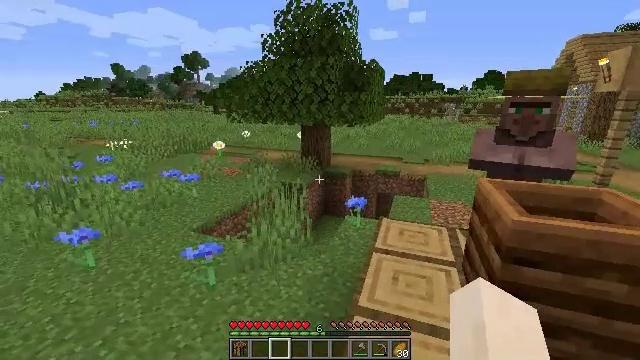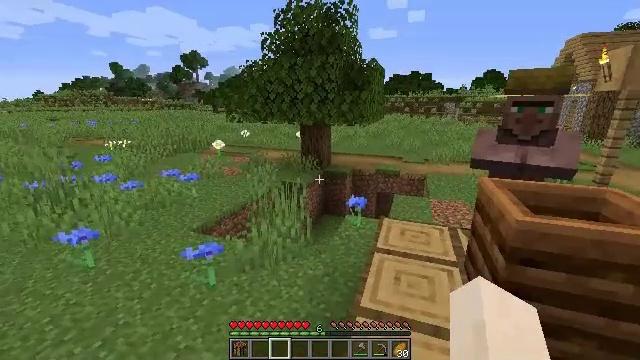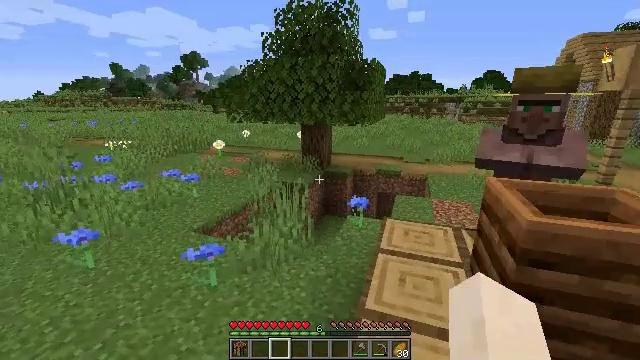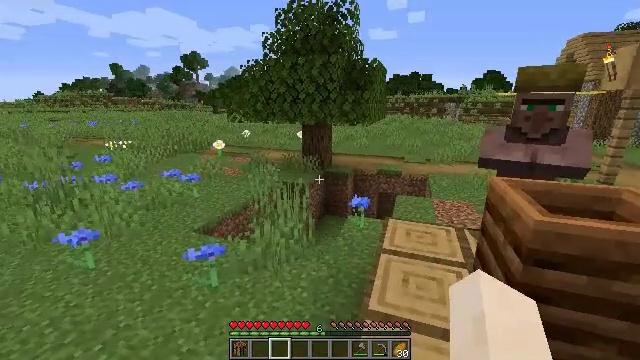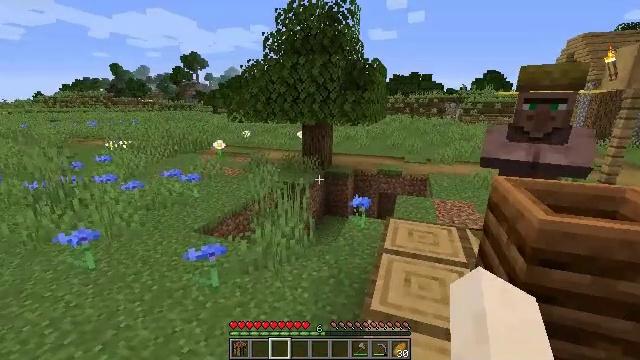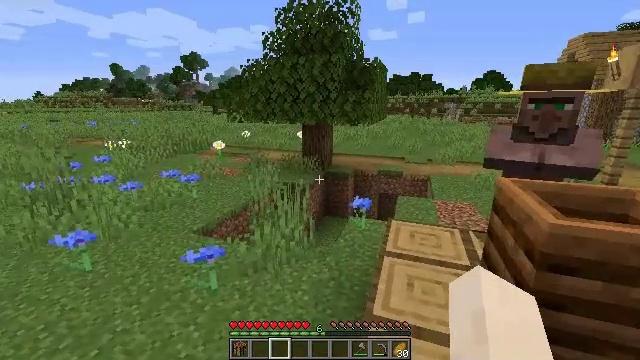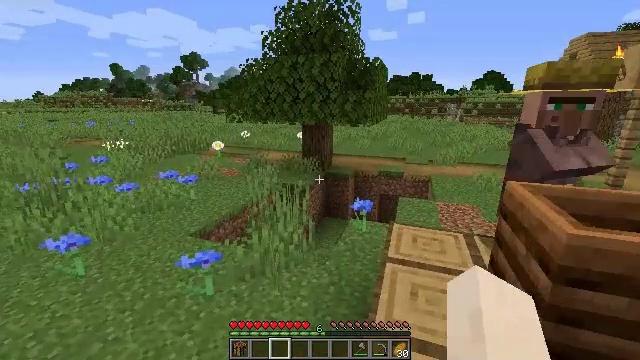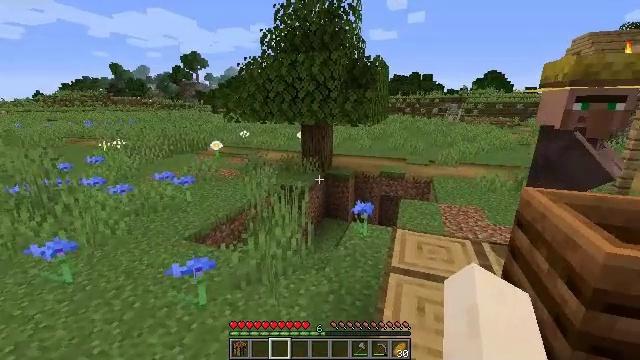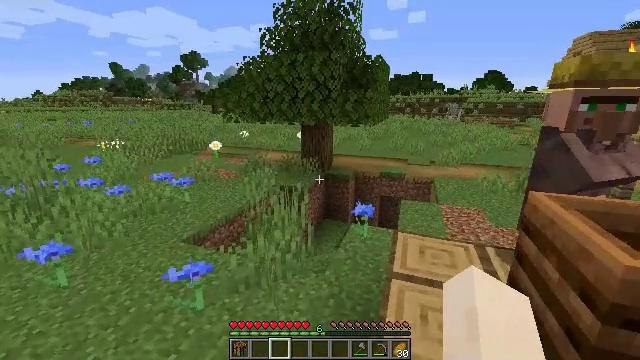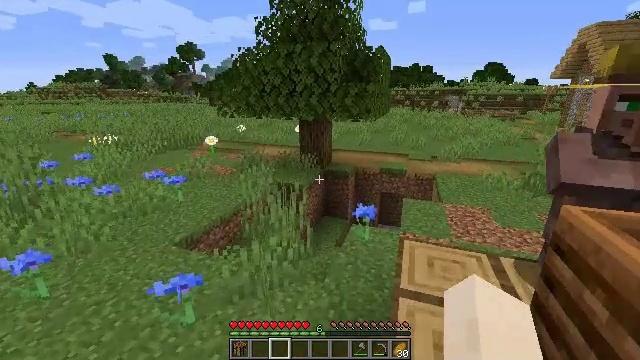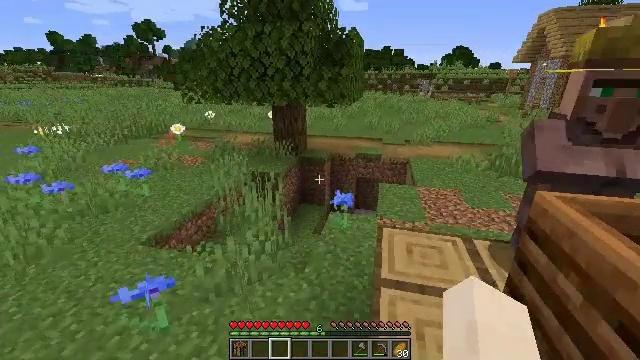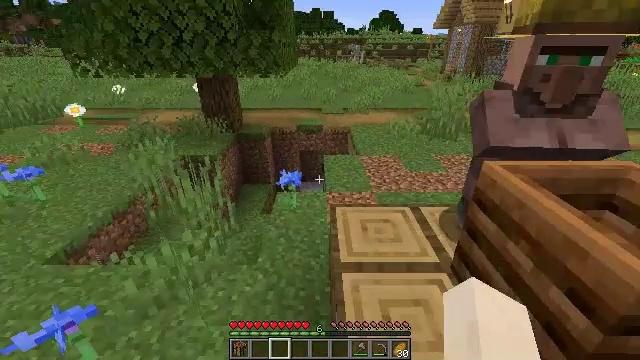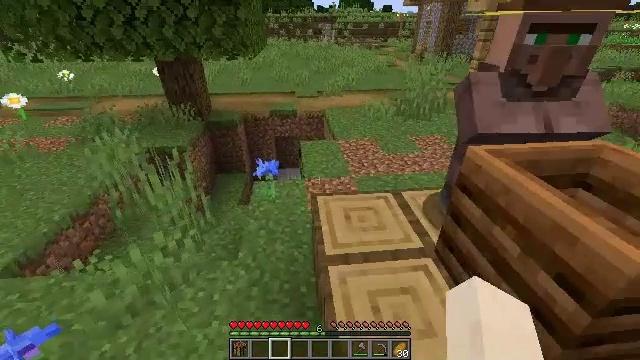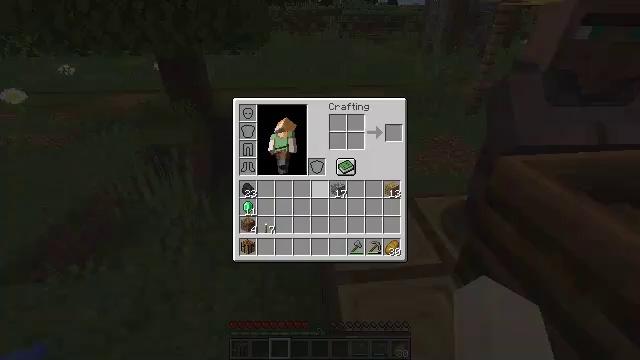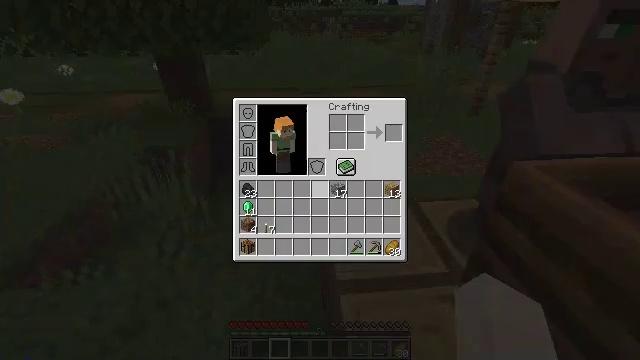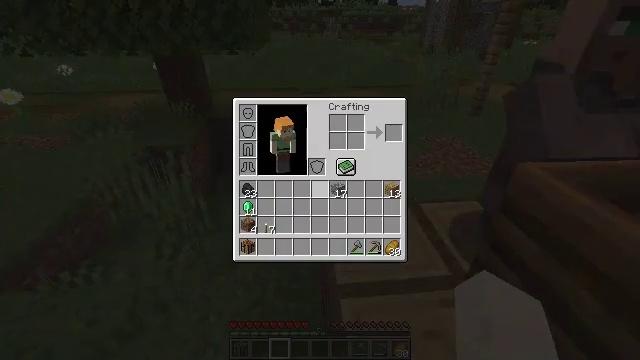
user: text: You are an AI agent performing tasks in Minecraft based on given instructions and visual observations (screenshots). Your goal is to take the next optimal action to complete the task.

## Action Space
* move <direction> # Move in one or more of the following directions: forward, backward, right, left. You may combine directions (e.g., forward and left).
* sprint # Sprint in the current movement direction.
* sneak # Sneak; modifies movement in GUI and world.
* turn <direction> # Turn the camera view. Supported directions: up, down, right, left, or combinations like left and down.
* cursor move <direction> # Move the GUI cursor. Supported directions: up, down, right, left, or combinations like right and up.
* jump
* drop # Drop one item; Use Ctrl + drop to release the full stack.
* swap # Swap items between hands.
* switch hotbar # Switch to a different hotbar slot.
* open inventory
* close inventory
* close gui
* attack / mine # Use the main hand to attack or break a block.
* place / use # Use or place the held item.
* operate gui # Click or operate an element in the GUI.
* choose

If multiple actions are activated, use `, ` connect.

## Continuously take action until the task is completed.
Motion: motion action
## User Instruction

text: Break the smithing table to move it.
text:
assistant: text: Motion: no_op
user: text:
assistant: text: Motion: no_op
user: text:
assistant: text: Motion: no_op
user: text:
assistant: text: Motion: no_op
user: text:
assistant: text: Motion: move forward
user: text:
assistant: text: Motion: move forward
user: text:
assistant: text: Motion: move forward
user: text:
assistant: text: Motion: move forward
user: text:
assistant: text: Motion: move forward, turn down
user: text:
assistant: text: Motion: move forward, turn right and down
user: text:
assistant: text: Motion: move forward, turn right and down
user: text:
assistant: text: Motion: move forward, turn right and down
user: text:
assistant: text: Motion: move forward, turn down, open inventory
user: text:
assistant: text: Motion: open inventory
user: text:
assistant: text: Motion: open inventory
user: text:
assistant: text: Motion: open inventory
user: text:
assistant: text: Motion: no_op
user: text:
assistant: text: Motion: no_op
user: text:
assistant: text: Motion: no_op
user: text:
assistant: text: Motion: no_op
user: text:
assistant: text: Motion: no_op
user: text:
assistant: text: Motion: no_op
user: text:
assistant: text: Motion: no_op
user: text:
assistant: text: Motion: no_op
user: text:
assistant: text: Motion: close inventory
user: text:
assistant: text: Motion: close inventory
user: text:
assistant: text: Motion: turn right, close inventory
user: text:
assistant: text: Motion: turn right, close inventory
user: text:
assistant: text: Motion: move left, turn right
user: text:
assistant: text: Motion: move forward and move left, turn right